Question: I am trying to repeat a value from one row if there is no change between a column value in the row before. Thanks in advance!
'''
create table #results (
[Floor] varchar(20)
,Room varchar(20)
,CheckInTime datetime
)
INSERT INTO #results
VALUES
('Floor1','Room1','2020-01-01 12:00:00'),
('Floor1','Room2','2020-01-05 19:00:00'),
('Floor1','Room3','2020-01-20 08:02:00'),
('Floor2','Room1','2020-01-23 19:32:00'),
('Floor1','Room1','2020-02-01 20:00:00')
'''
And the expected result I am looking for is

in the "WantedValue" column. So if Floor is the same as the row before it, use the CheckInTime value from the row before. But this needs to carry down through multiple rows potentially.
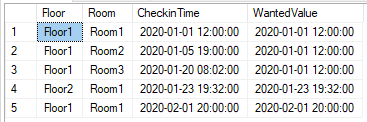
Answer: I am interpreting the question as you want the minimum date/time every time the floor changes.
Use 'lag()' and a cumulative sum to define the groups. Then use a window function to "spread" the minimum value:
'''
select r.*,
min(checkintime) over (partition by grp order by checkintime) as wantedvalue
from (select r.*,
sum(case when prev_floor = floor then 0 else 1 end) over (order by checkintime) as grp
from (select r.*,
lag(floor) over (order by checkintime) as prev_floor
from results r
) r
) r
order by checkintime;
'''
<URL> is a db<>fiddle.